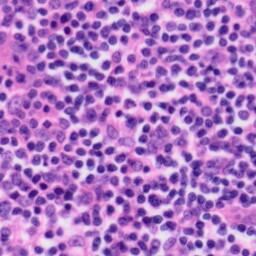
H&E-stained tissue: Tonsil